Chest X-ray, PA view. Patient: 75 years old, sex F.
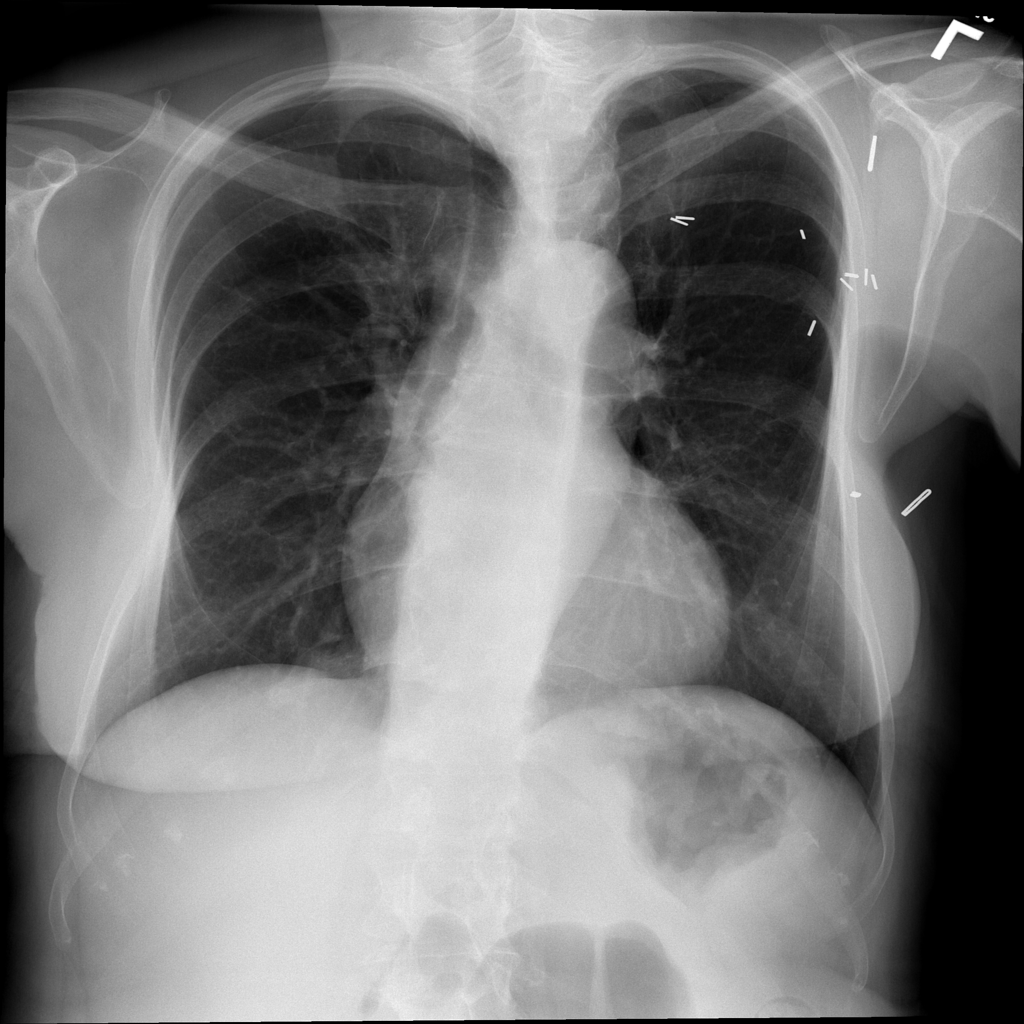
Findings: No Finding